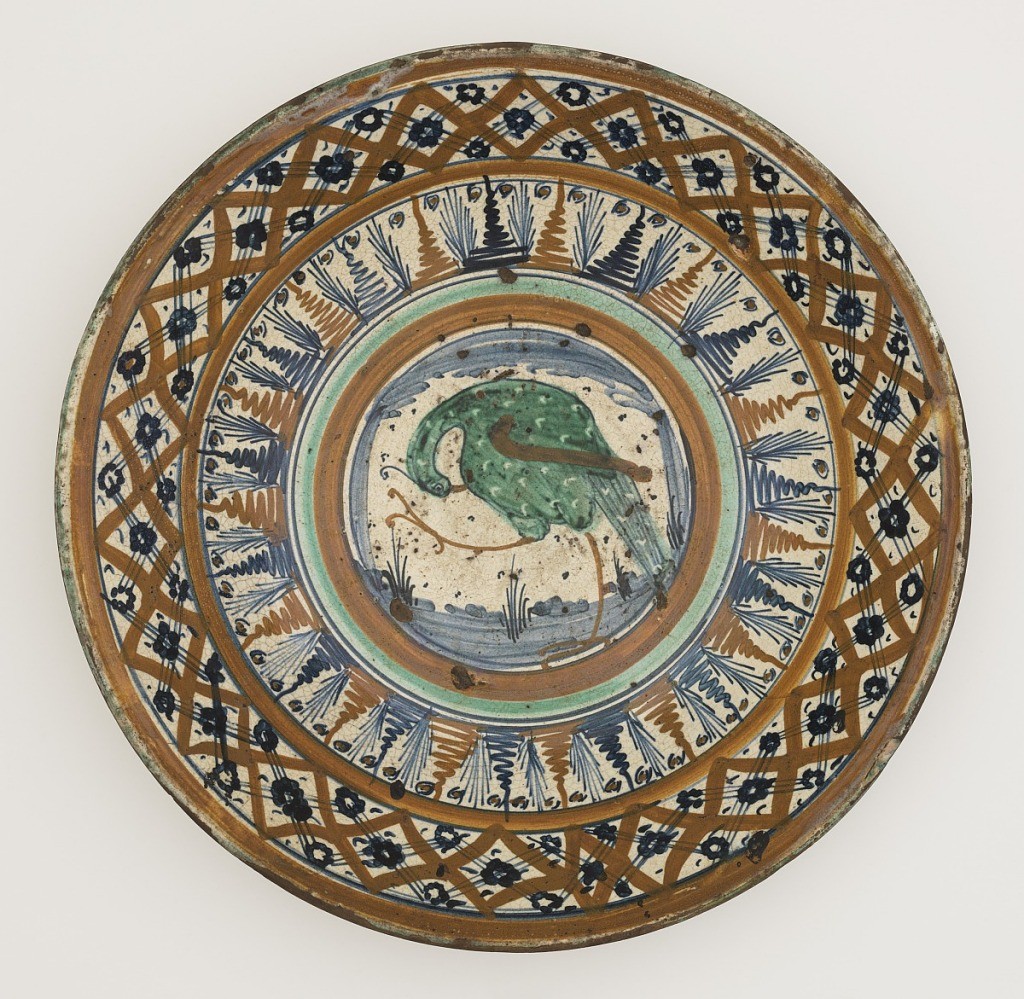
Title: Dish
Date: ca. 1490–1520
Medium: Glazed earthenware
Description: Saucer-shaped, painted in center with green bird within orange and green borders and two outer borders in orange and blue.